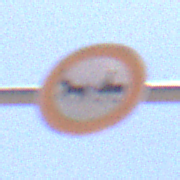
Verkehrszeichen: VerbotGespannfuhrwerke
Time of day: Midday
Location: Outdoor (RoadRail)
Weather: Clear
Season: NotSpecified
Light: Natural